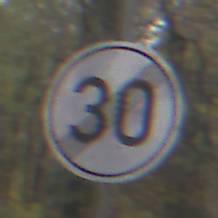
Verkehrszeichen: EndeGeschwindigkeit30
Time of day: MorningAfternoon
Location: Outdoor (Nature)
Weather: Overcast
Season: Autumn
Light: Natural